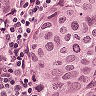
Metastatic tissue present: yes